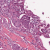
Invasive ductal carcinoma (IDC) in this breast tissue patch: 1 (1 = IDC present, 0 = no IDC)